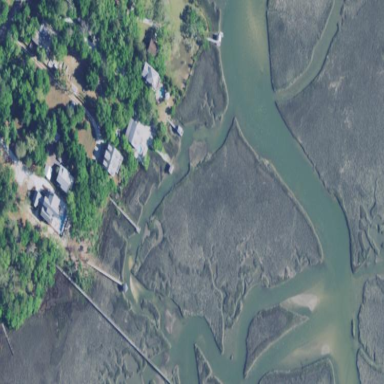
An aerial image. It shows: Tidal saltmarsh wetland area.